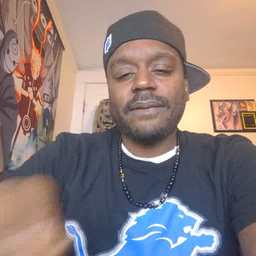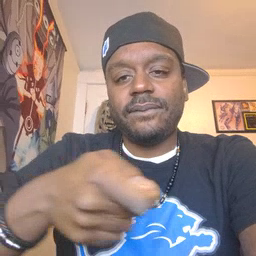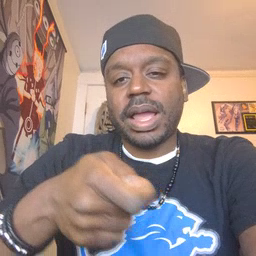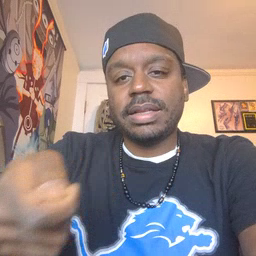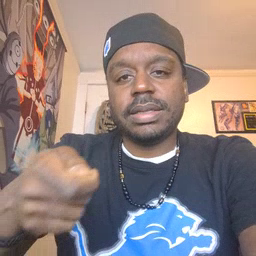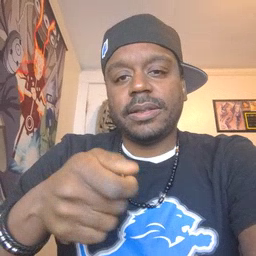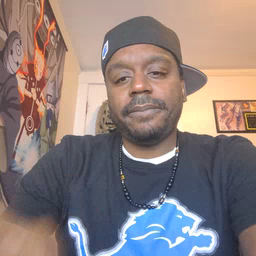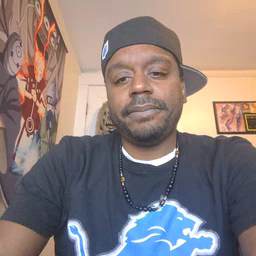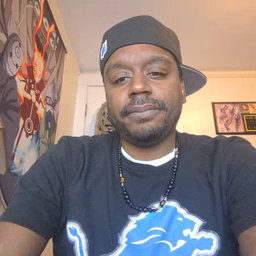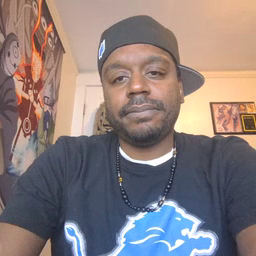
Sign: vacuum